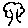
Label: tree